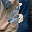
Label: 6